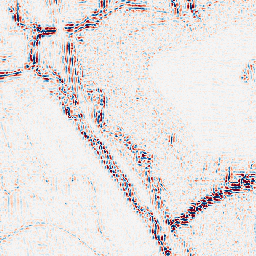
Category: wavelet
Decomposition family: wavelet_reverse_biorthogonal
Decomposition parameters: wavelet: rbio2.4
level: 2
Upsampling method: bspline
Upsampling parameters: scale: 2
Upsampling scale: 2